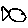
Label: fish